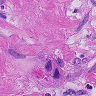
Metastatic tissue present: yes